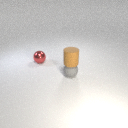
small red metal sphere behind small gray rubber sphere